Field crop: maize
Growth stage: 2
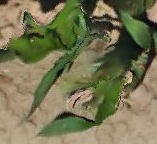
Species: maize